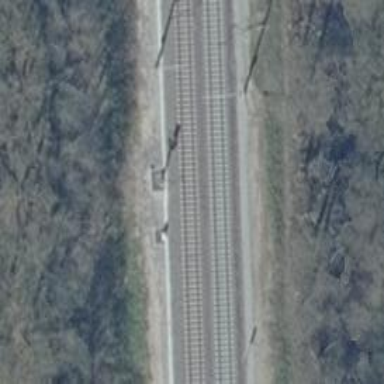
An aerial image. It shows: Railway signal.